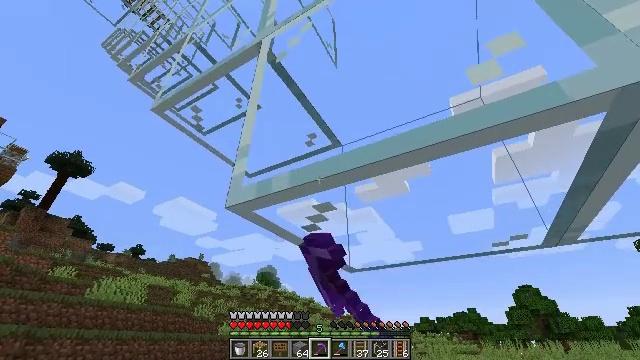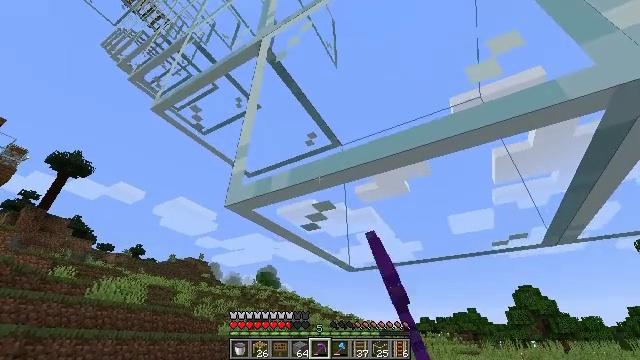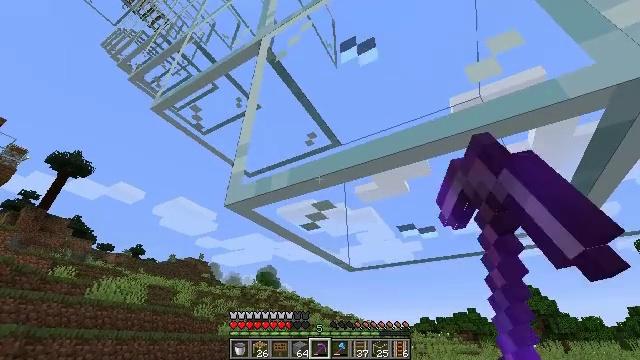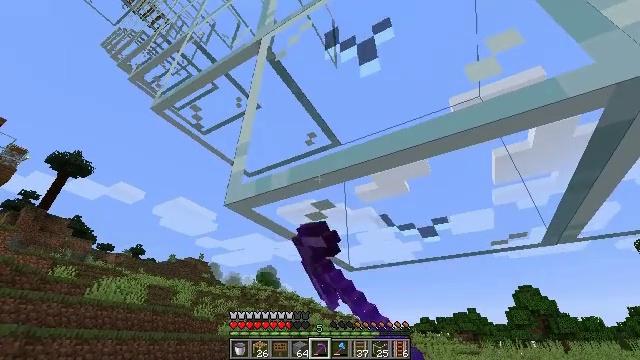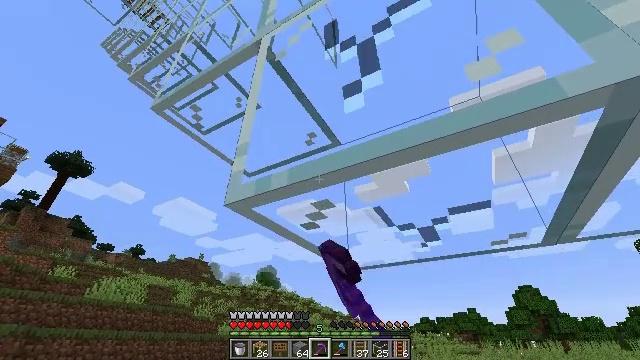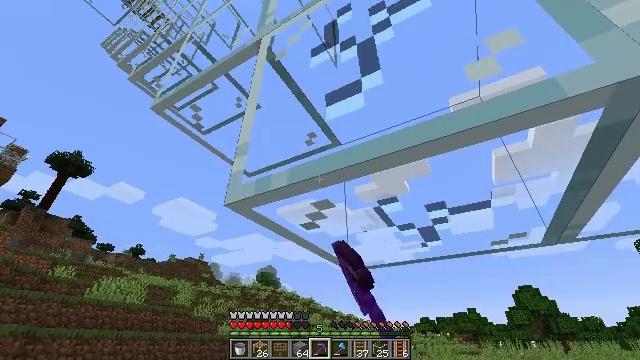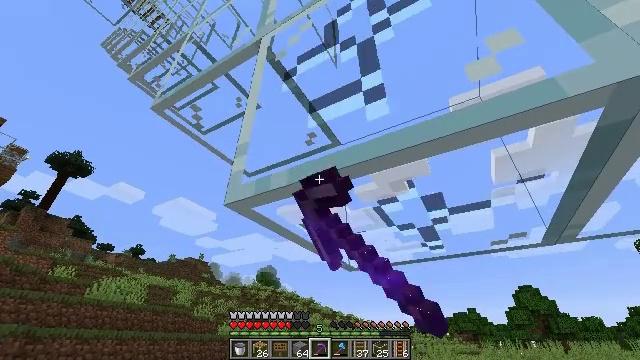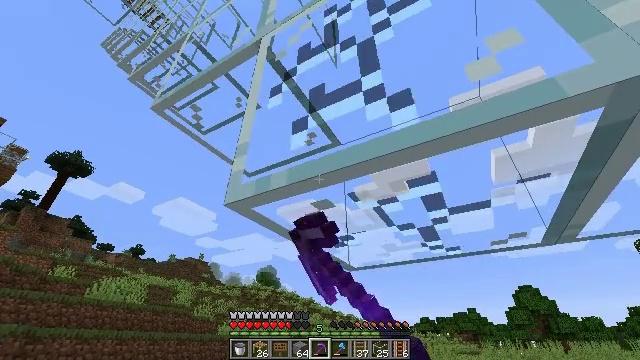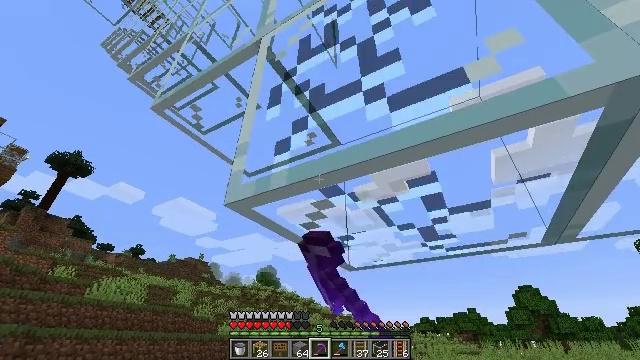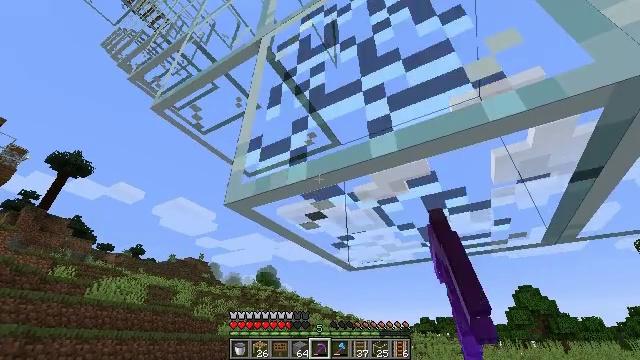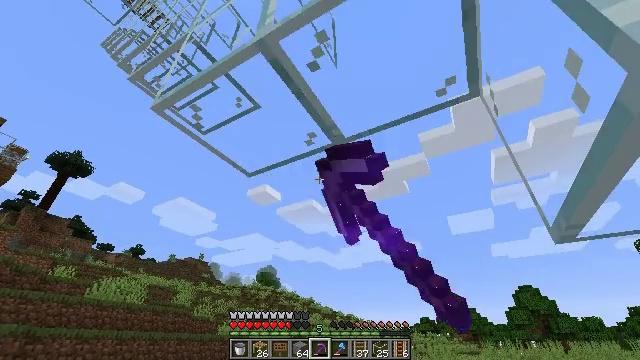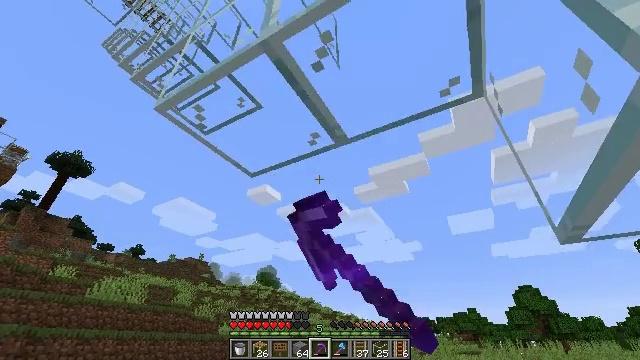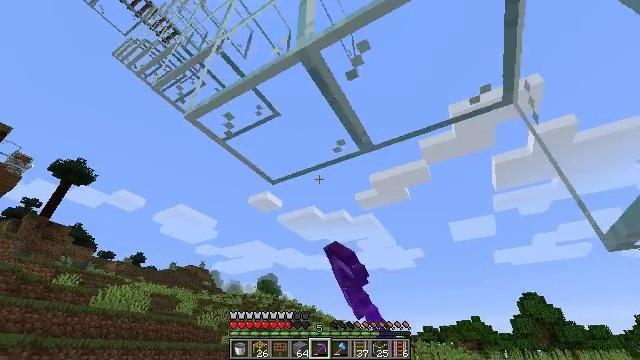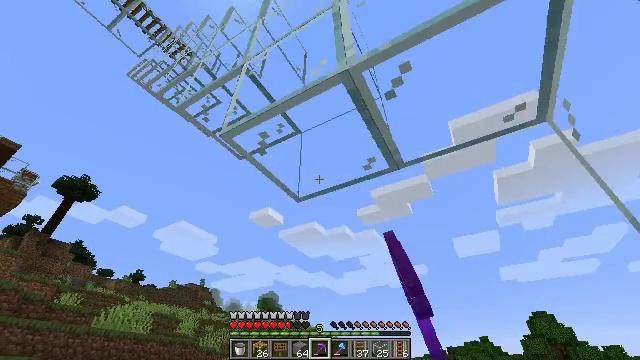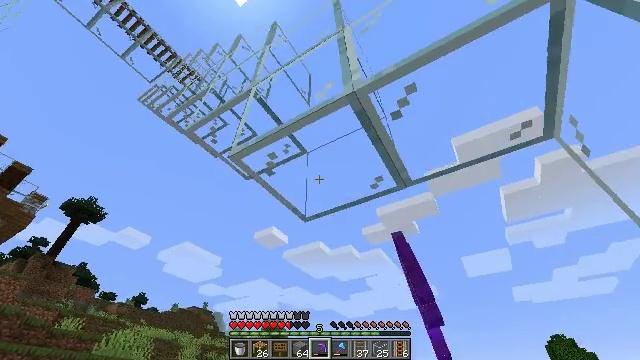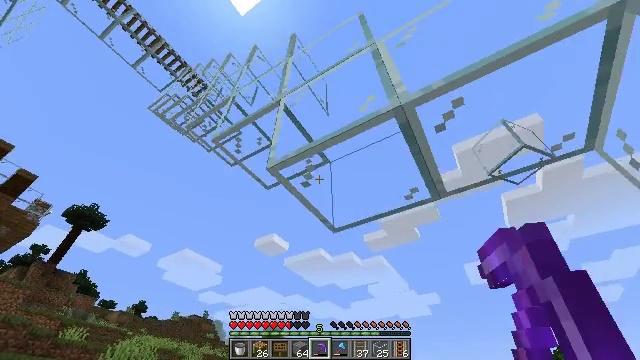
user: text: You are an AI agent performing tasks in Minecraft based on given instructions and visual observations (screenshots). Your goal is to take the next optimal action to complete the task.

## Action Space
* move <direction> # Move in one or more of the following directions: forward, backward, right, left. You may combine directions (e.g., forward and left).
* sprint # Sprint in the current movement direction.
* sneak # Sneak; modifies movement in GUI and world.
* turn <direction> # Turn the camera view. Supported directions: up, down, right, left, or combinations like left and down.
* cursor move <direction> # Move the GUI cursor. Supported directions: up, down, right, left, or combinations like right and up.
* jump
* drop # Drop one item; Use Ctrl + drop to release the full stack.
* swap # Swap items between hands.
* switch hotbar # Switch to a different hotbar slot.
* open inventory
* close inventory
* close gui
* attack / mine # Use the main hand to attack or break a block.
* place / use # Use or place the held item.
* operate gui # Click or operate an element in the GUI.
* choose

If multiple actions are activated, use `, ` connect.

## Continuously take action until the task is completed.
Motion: motion action
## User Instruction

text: Remove the glass to use the space.
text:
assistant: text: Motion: attack / mine
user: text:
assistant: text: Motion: attack / mine
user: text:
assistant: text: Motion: attack / mine
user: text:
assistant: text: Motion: attack / mine
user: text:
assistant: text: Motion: attack / mine
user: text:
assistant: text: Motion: attack / mine
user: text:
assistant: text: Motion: attack / mine
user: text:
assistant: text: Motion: attack / mine
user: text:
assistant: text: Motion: attack / mine
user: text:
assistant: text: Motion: attack / mine
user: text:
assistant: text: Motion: move left, attack / mine
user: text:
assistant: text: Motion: move left, turn up
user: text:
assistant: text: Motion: move left, turn up
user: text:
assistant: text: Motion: move left, turn left and up
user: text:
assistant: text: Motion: move left, turn up
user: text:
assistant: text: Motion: turn up
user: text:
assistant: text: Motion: no_op
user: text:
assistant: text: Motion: turn right and up
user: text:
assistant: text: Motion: turn right, attack / mine
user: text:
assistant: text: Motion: turn right, attack / mine
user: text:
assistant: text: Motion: attack / mine
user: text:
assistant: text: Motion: attack / mine
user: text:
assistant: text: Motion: attack / mine
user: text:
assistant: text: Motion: attack / mine
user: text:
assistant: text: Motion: attack / mine
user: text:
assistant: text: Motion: attack / mine
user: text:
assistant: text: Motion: attack / mine
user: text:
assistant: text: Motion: attack / mine
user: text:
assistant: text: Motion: attack / mine
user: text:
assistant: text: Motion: attack / mine